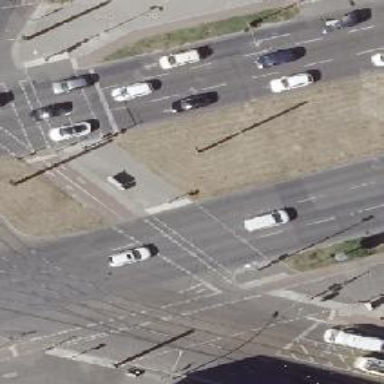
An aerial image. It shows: Road crossing with traffic signals.